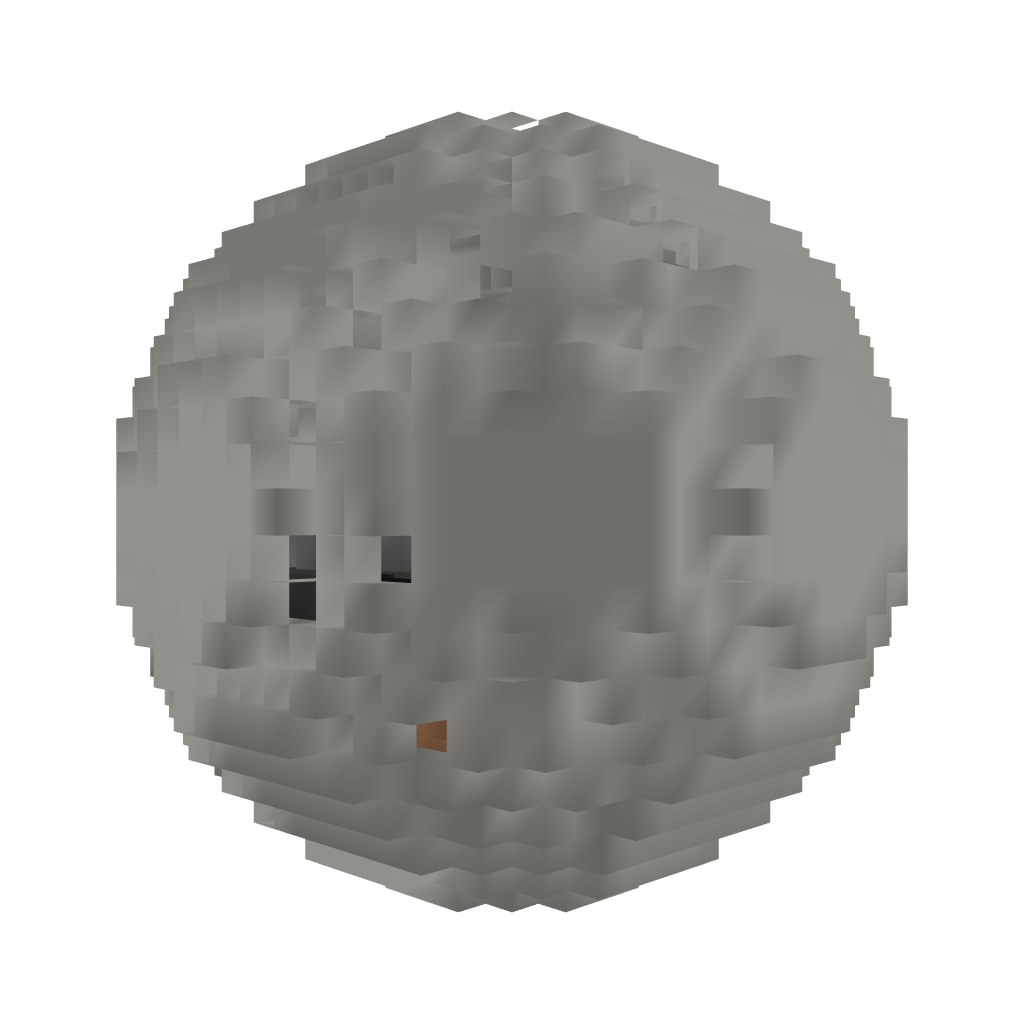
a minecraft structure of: bio sphere